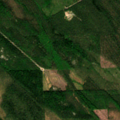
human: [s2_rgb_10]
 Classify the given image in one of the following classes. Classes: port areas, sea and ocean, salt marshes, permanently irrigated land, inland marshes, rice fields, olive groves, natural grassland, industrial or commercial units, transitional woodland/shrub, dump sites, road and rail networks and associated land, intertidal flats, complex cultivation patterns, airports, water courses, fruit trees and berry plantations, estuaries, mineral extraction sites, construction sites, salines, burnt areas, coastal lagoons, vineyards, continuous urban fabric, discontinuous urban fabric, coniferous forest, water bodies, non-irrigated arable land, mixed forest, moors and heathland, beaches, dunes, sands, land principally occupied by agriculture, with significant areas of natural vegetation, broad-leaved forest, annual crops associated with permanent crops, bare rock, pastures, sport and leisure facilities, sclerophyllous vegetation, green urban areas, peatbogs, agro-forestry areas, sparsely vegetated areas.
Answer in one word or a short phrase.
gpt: coniferous forest, mixed forest, transitional woodland/shrub